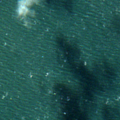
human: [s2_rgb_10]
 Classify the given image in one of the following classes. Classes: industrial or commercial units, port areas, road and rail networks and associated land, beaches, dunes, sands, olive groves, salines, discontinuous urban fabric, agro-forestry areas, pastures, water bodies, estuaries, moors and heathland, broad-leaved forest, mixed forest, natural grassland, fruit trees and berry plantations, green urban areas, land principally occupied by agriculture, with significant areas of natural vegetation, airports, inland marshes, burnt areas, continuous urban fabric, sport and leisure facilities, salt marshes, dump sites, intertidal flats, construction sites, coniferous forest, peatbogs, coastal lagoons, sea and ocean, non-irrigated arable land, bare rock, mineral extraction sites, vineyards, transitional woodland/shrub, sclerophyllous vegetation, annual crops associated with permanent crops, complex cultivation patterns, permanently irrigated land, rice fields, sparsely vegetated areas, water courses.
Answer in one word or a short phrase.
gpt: sea and ocean